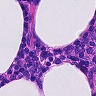
Metastatic tissue present: no